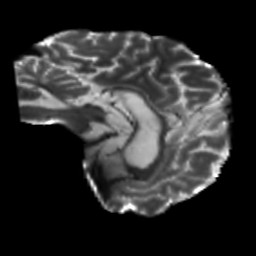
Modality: T2w
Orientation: sagittal
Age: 51
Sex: male
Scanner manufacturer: siemens
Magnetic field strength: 3 T
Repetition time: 5.47 s
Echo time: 0.0854 s